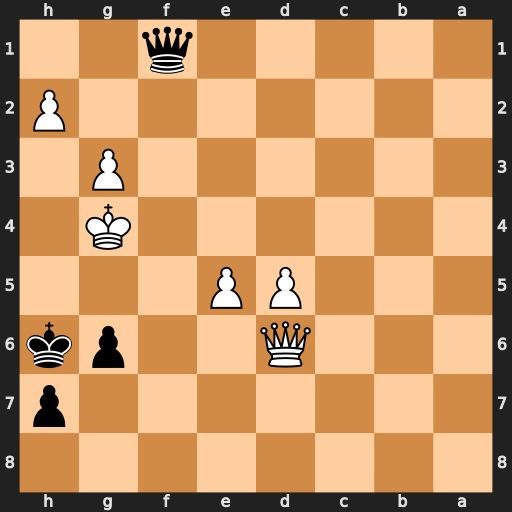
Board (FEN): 8/7p/3Q2pk/3PP3/6K1/6P1/7P/5q2
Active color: b
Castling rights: -
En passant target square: -
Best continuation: Qf5+ Kh4 Qh5#